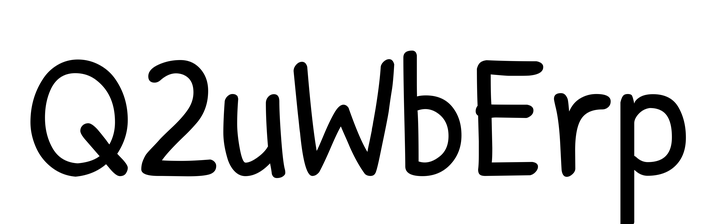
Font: PatrickHand-Regular